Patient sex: M
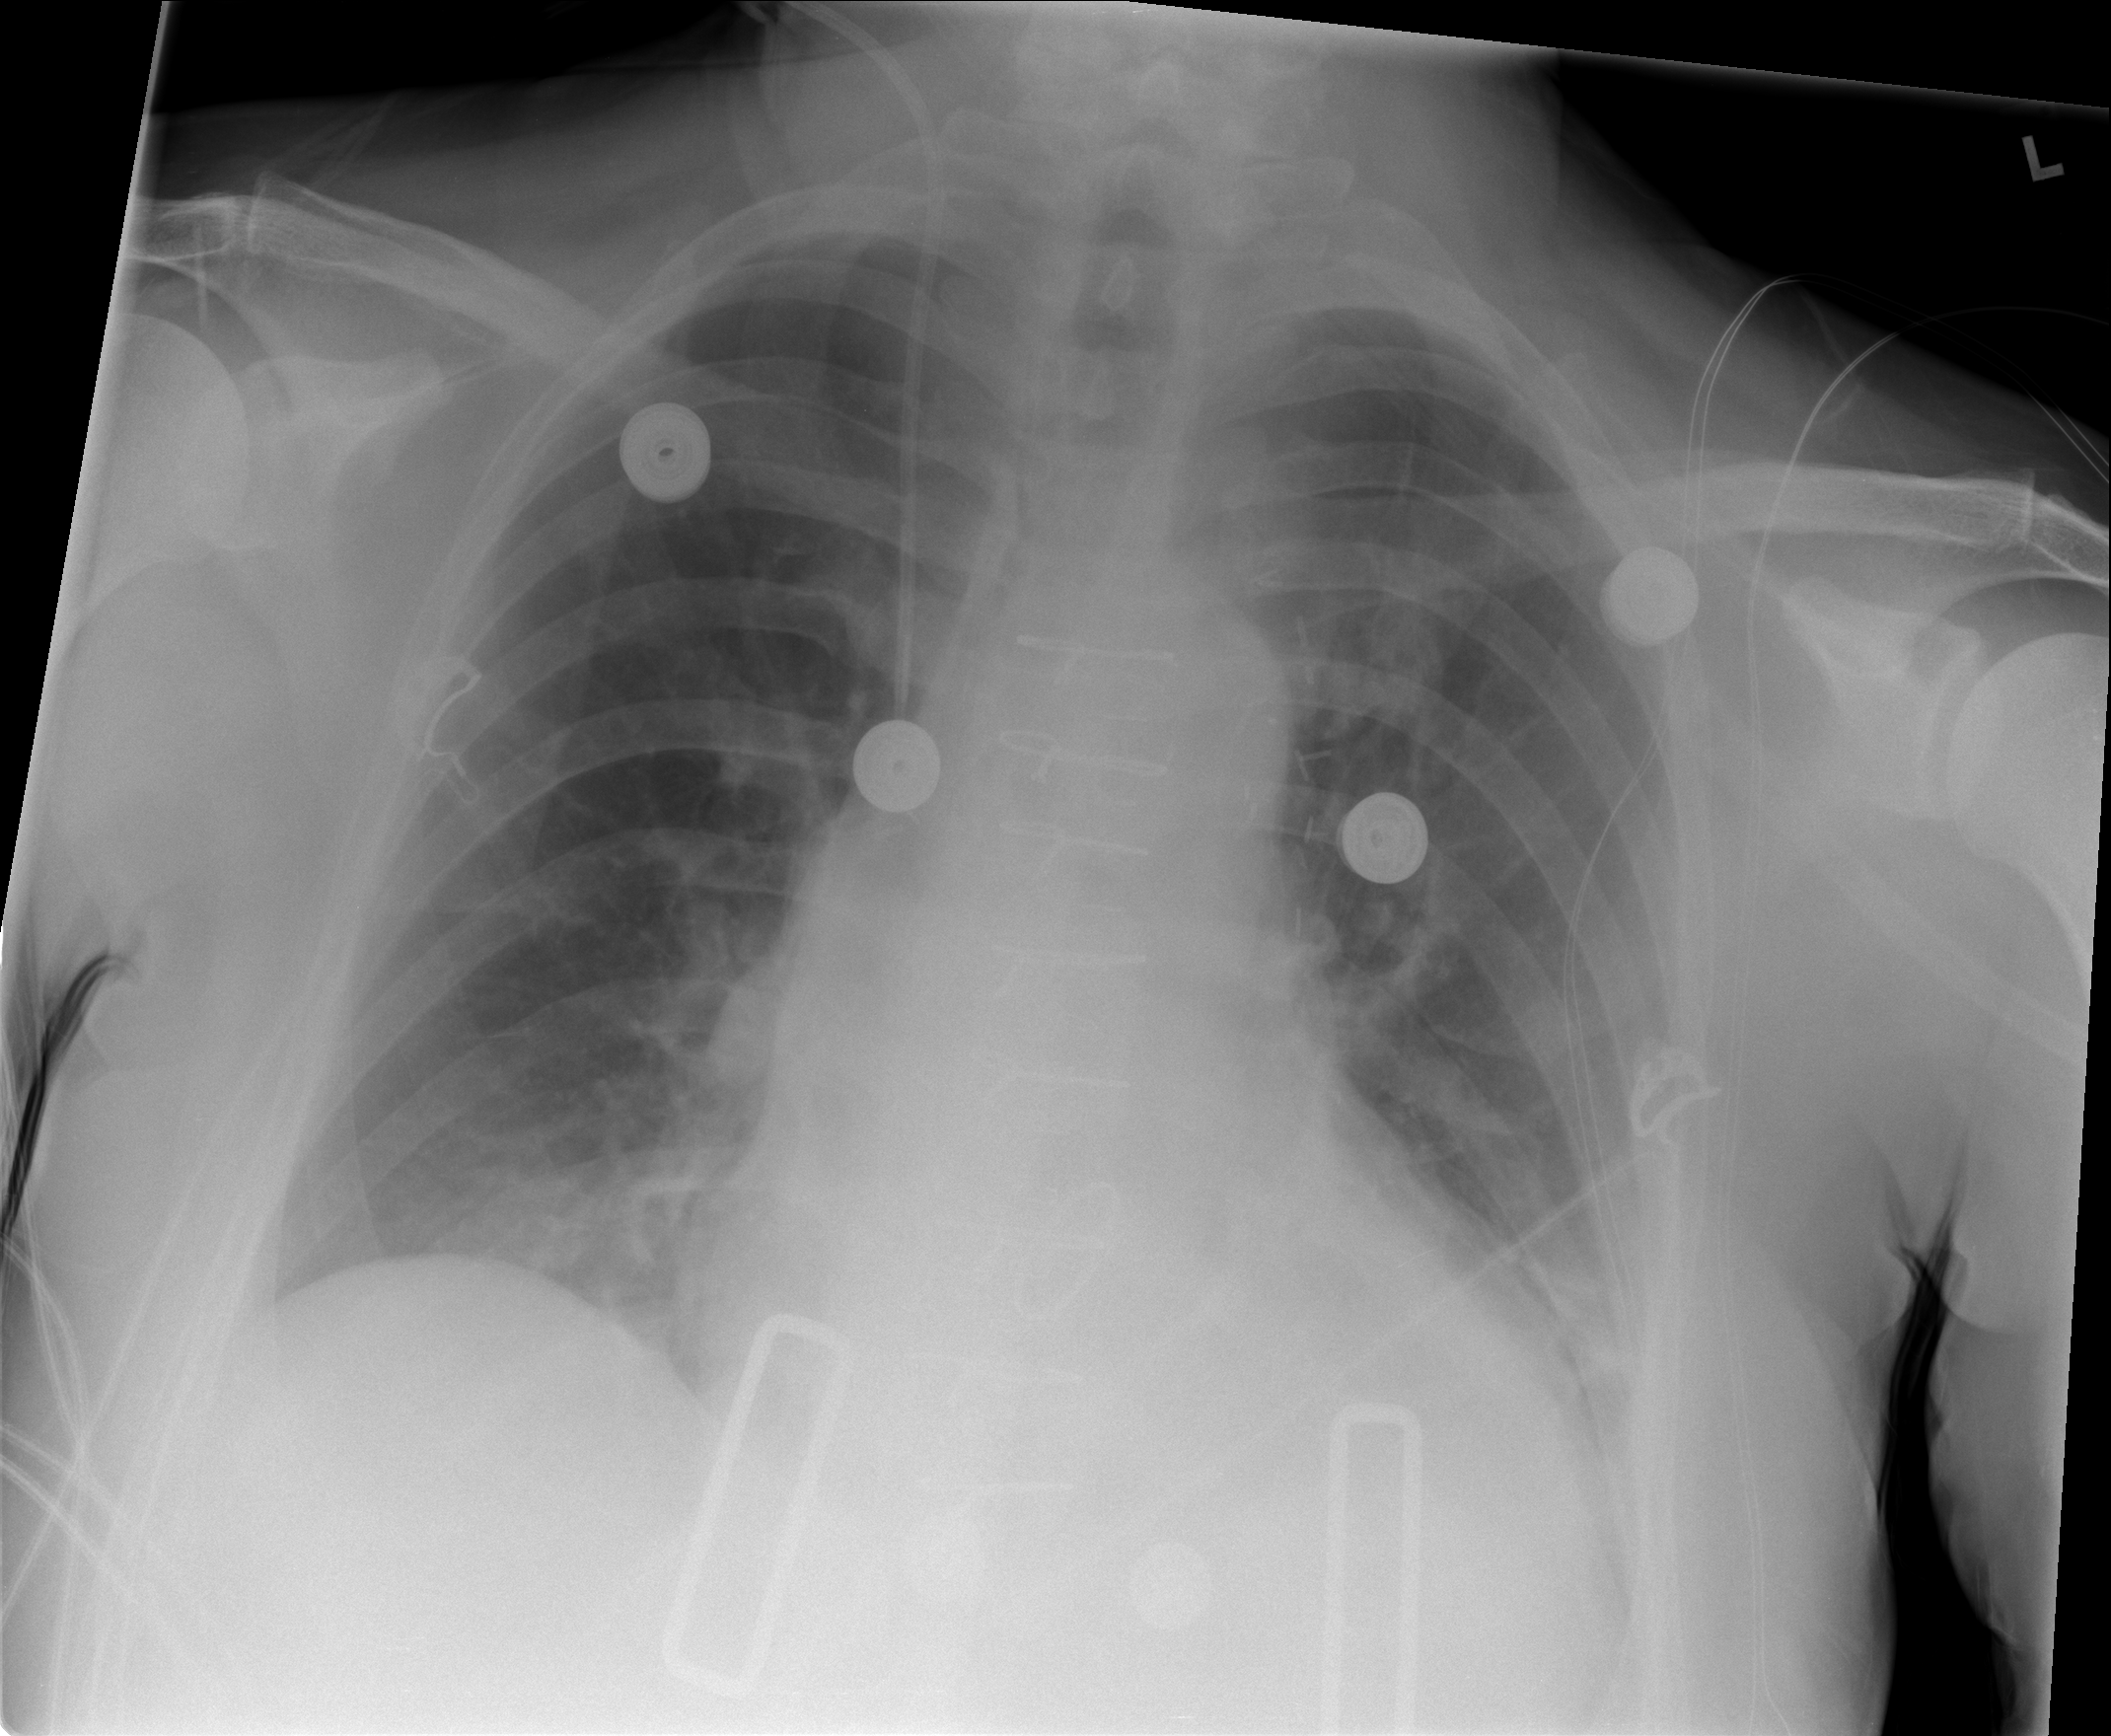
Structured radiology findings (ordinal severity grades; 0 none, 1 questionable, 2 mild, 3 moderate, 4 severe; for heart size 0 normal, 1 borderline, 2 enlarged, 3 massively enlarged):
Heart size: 2
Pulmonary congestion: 1
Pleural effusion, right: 0
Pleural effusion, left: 1
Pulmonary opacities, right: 0
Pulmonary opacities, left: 0
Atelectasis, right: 1
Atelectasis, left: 2